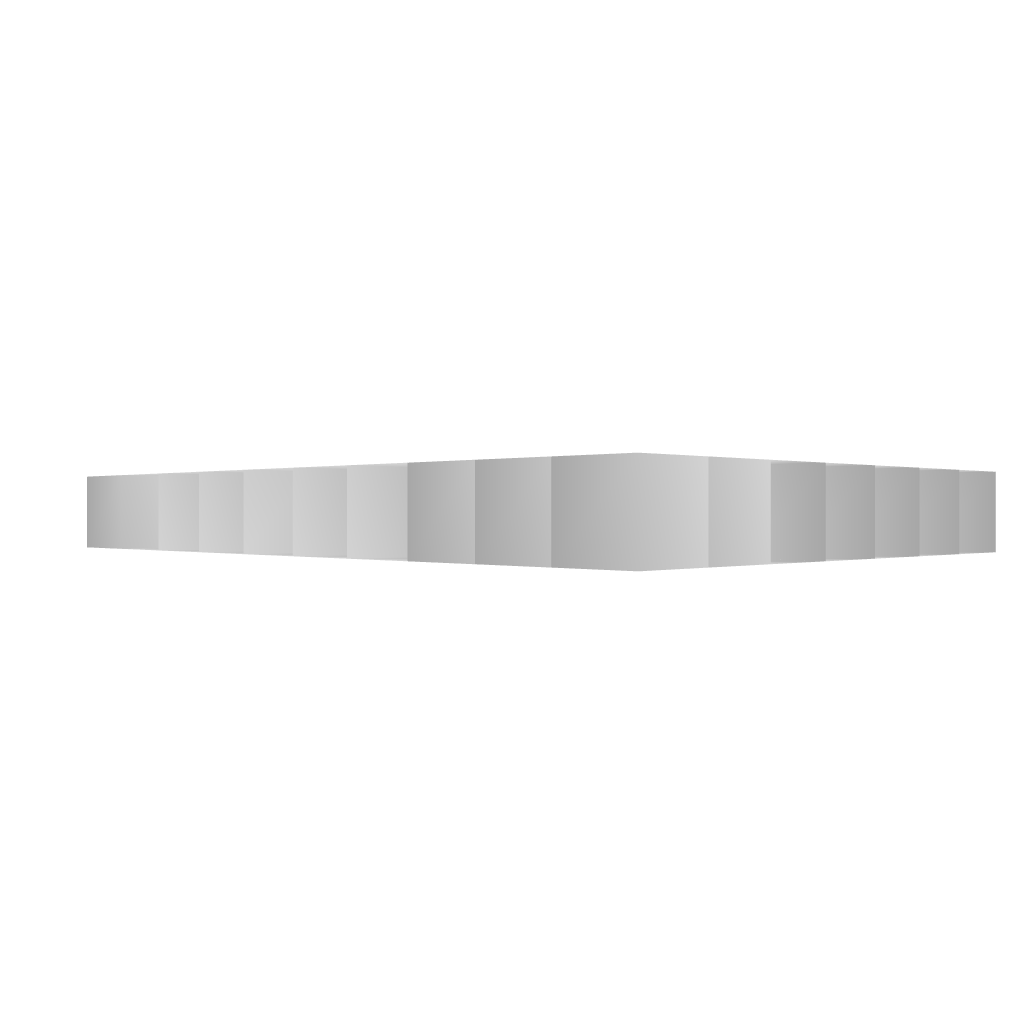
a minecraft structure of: Lake house bad low quality